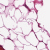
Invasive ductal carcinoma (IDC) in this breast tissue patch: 0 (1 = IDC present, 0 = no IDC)